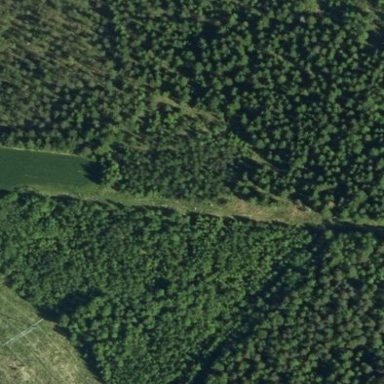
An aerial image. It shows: Mixed woodland area with various types of leaves.